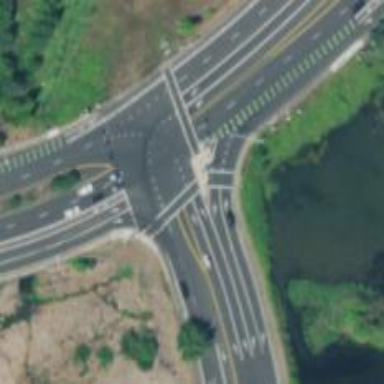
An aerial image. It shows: Footway located on traffic island.